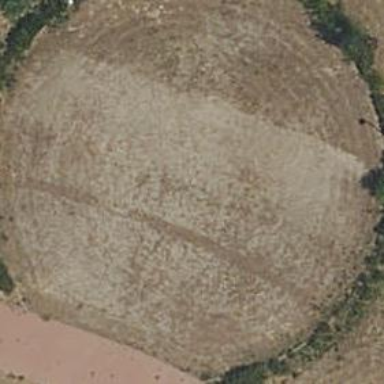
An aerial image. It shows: Playground with sand surface.